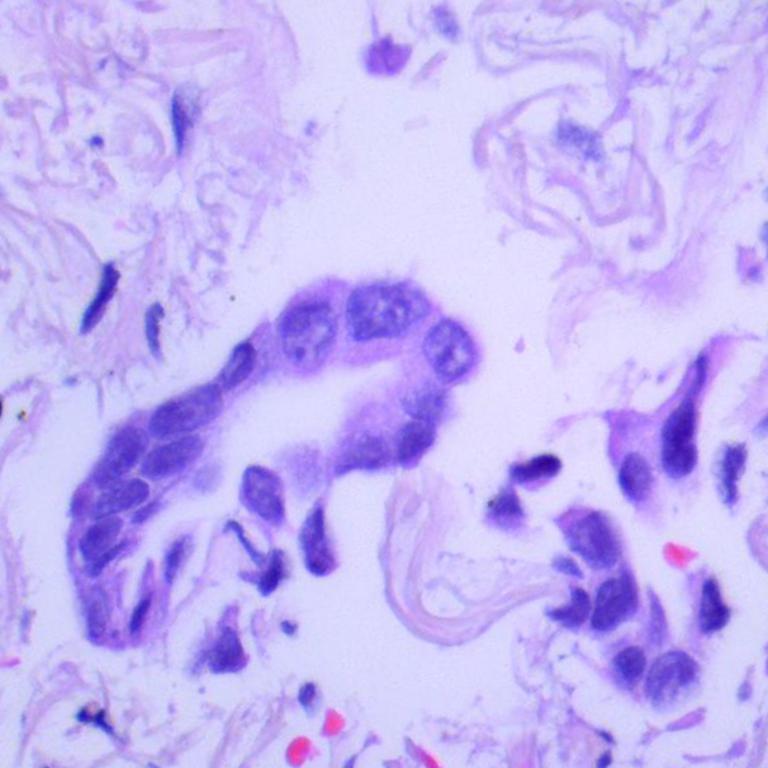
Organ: lung
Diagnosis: adenocarcinomas